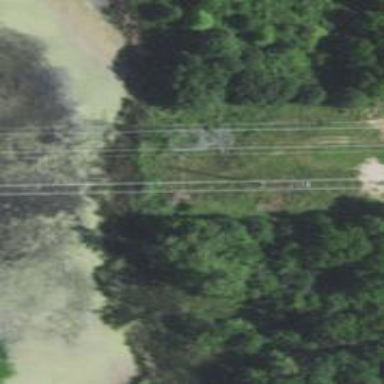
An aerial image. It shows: Crossing power tower of the crossing type.